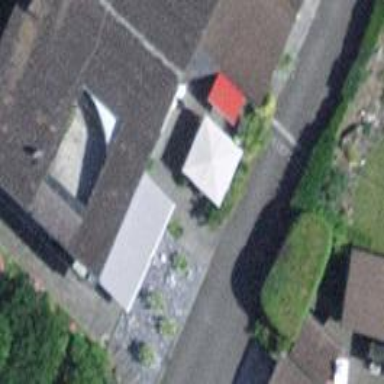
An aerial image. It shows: Restaurant.